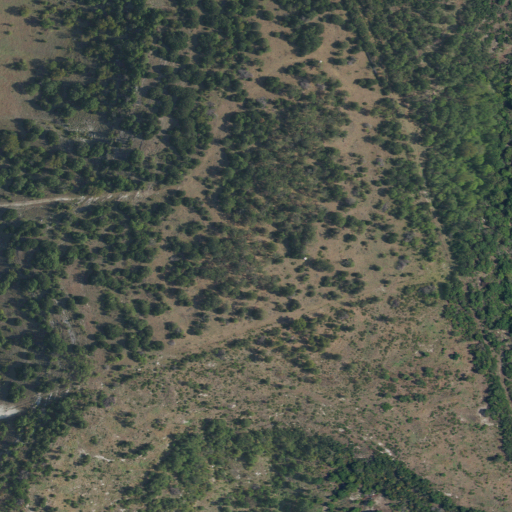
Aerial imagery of mountain in Texas named Star Mountain containing shrub, deciduous forest, evergreen forest, and grassland